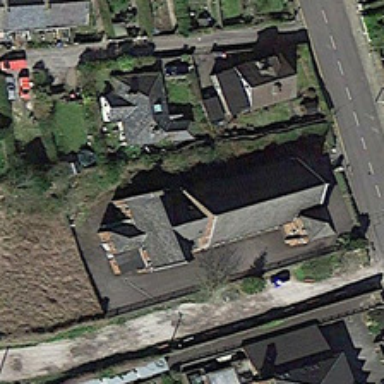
At a corner of a t junction  there is a grey roof church as well as houses .